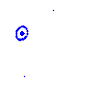
Particle: kaon